Field crop: tomato
Growth stage: 1
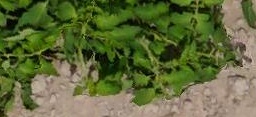
Species: tomato